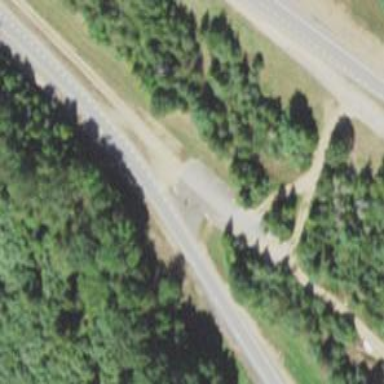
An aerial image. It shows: Track road.